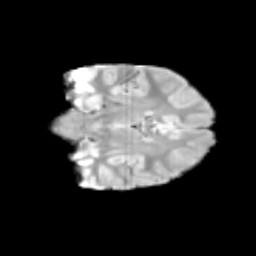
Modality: T2w
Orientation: coronal
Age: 12
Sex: male
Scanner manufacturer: siemens
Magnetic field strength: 3 T
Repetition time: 3.8 s
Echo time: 0.07 s